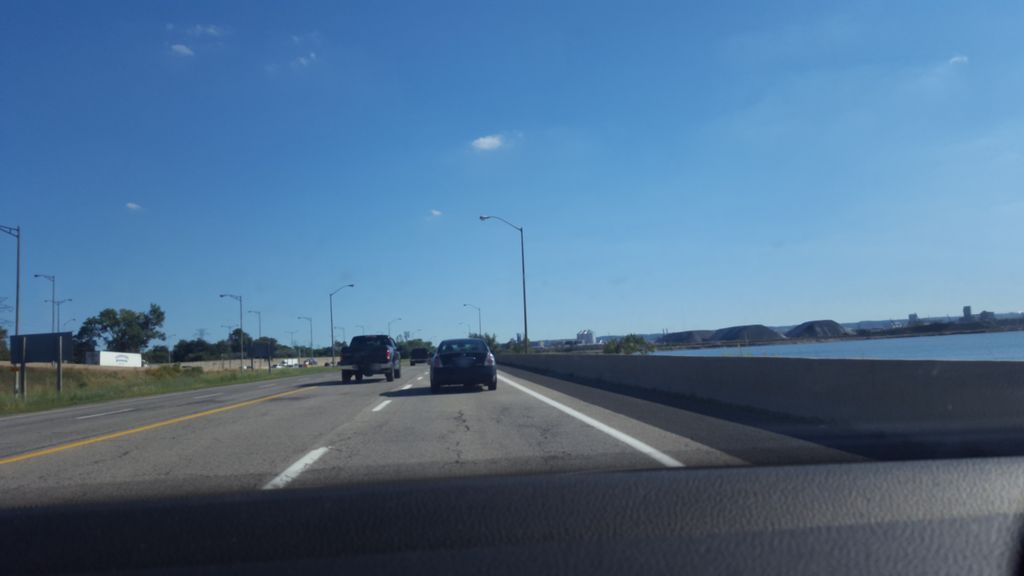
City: hamilton